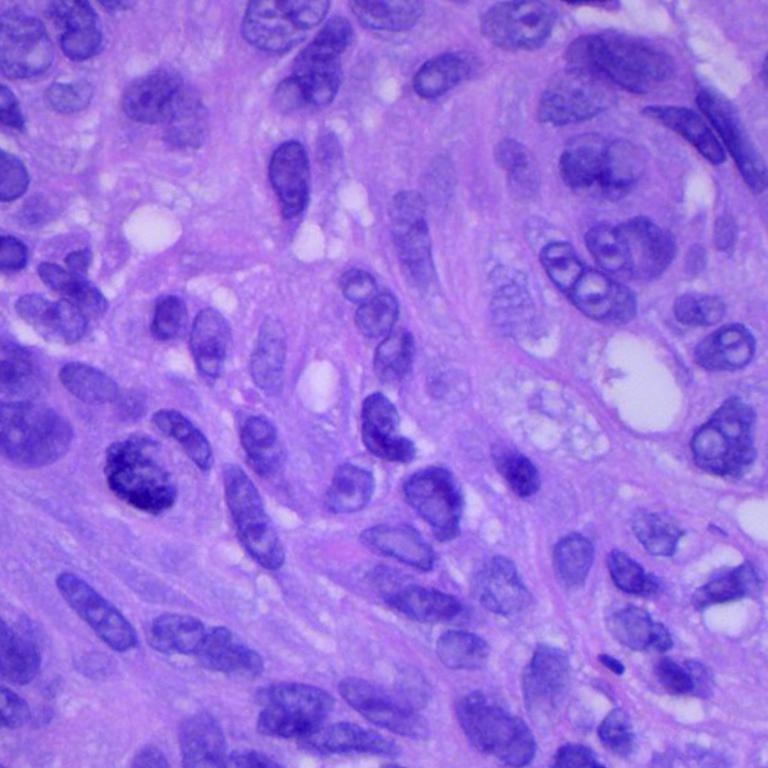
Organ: lung
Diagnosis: squamous carcinomas